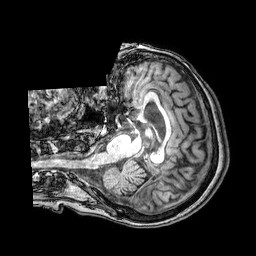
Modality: T1w
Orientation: axial
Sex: female
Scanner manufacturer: philips
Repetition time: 0.00811 s
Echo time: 0.00371 s